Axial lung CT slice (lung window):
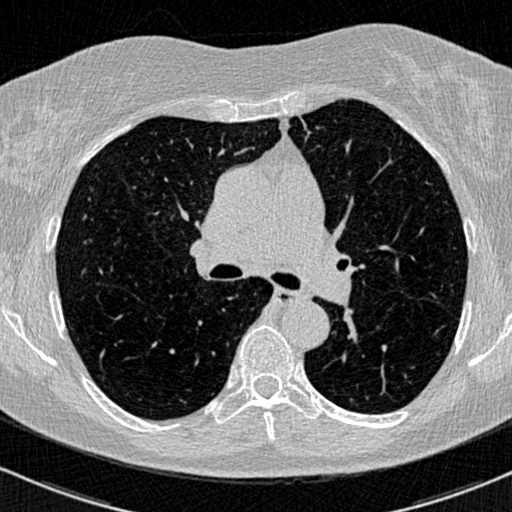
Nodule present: no